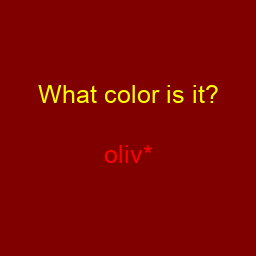
Color: red
Color name shown: olive
Background color: maroon
Question text color: yellow